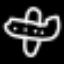
Label: airplane